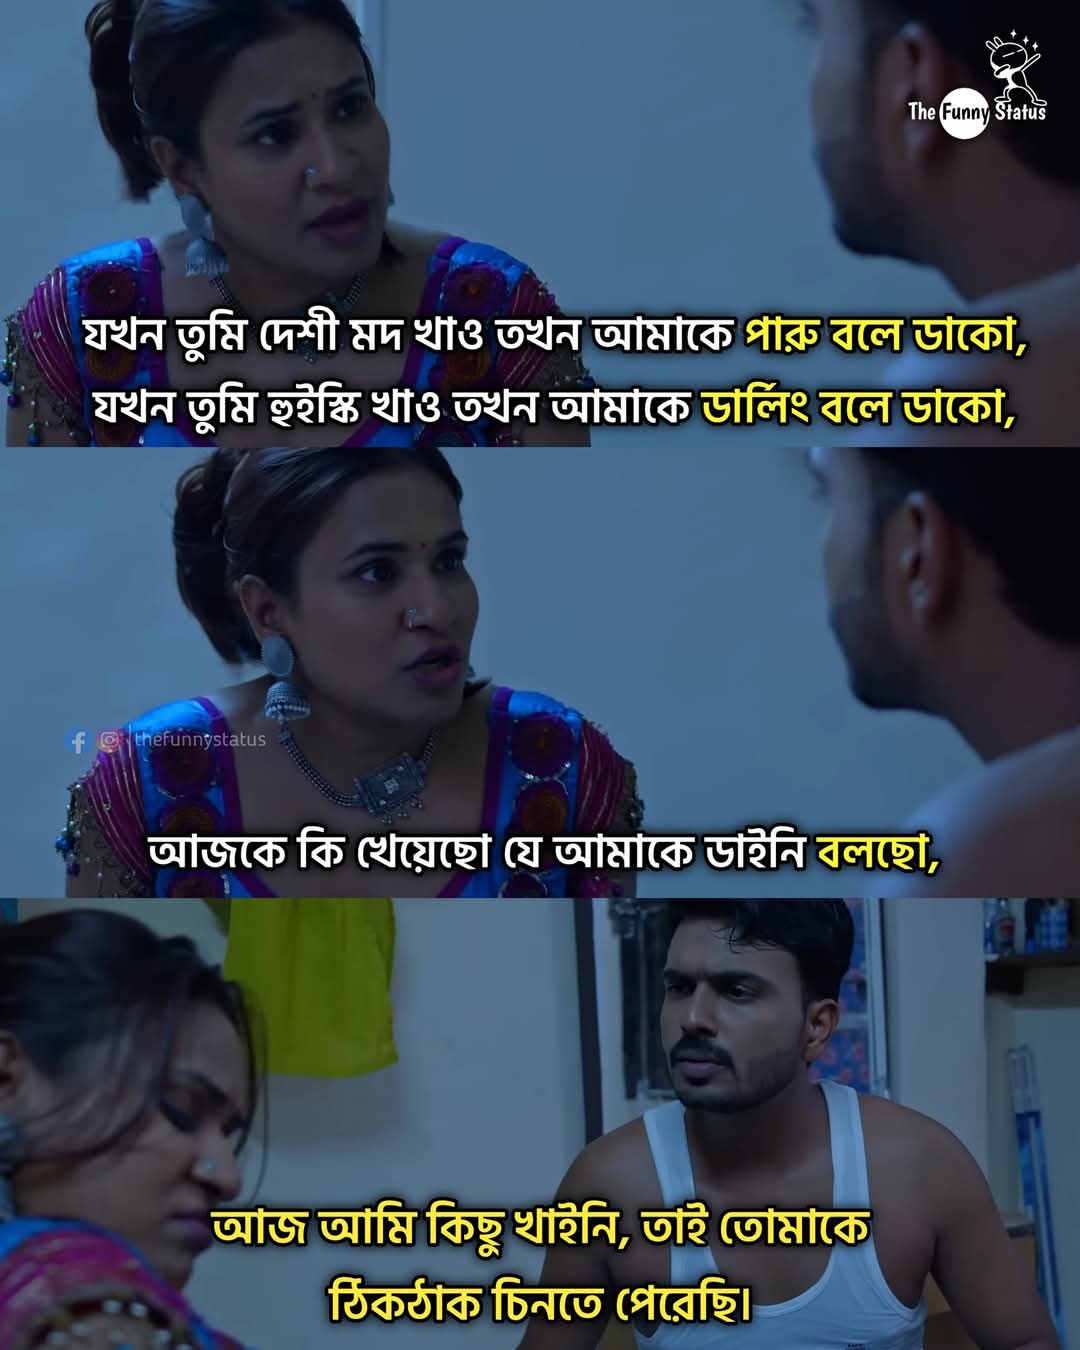
Text: যখন তুমি দেশী মদ খাও তখন আমাকে পারু বলে ডাকো, যখন তুমি হুইস্কি খাও তখন আমাকে ডার্লিং বলে ডাকো,
আজকে কি খেয়েছো যে আমাকে ডাইনি বলছো,
আজ আমি কিছু খাইনি, তাই তোমাকে ঠিকঠাক চিনতে পেরেছি।
Label: Hate
Hate category: Personal Offence
Targeted group: Individual